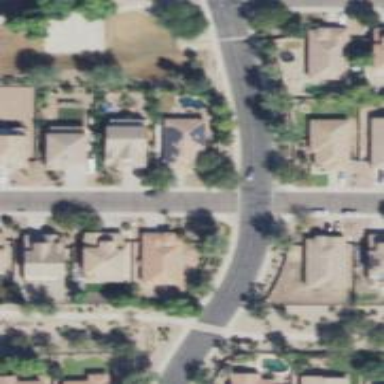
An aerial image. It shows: Residential road with asphalt surface.